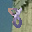
Label: 8